Question: Within Word 2010's Trust Center's Privacy Options is the check box. This is what it looks like:

Using Word VBA, I would like to be able to be able to detect for the enabled/disabled state of this setting and then, if enabled, disable it. However, I have not been able to find within the Word 2010 Object Model any way to directly access this setting.
I am able to remove personal information (equivalent to enabling the option) using this method:
'''
ActiveDocument.RemoveDocumentInformation (wdRDIDocumentProperties)
'''
Unfortunately, I cannot detect the Boolean value for the setting nor disable it with VBA.
Lastly, I also explored the 'BuiltInDocumentProperties' property, but there was no access via the constants found in the Object Model.
Any thoughts on this would be greatly appreciated.
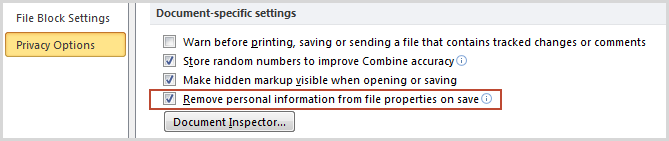
Answer: 'activedocument.RemovePersonalInformation=true' sets the word option to remove the information
'CurrentSetting=activedocument.RemovePersonalInformation' to save the setting for later
This was tested on word 2007.